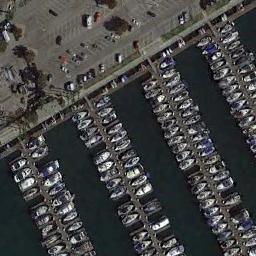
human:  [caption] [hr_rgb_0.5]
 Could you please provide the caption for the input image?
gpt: There are many ships in the harbor .

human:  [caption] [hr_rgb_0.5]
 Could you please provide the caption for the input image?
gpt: The harbor has lots of neatly docked boats and a parking lot is next to the harbor .

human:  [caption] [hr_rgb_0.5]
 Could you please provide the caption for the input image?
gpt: There are many branches of the harbor .

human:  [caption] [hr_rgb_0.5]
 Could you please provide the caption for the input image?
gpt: Many ships are neatly arranged on the sea side of the harbor, And there is a parking lot on the harbor .

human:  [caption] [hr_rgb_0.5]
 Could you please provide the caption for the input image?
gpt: There are many ships and a parking lot at the harbor .